Question: I'm trying to make Elasticsearch+Kibana work. For some reason I get a blank Kibana dashboard:

My config.js is a default file with only one line changed:
'''
elasticsearch: "http://127.0.0.1:9200",
'''
Elasticsearch is working correctly, 'http://127.0.0.1:9200' returns this json:
'''
{
"status" : 200,
"name" : "Ikthalon",
"version" : {
"number" : "1.1.1",
"build_hash" : "f1585f096d3f3985e73456debdc1a0745f512bbc",
"build_timestamp" : "2014-04-16T14:27:12Z",
"build_snapshot" : false,
"lucene_version" : "4.7"
},
"tagline" : "You Know, for Search"
}
'''
But why is my Kibana dashboard blank? Maybe this is because I run it with URL 'file:///home/sergey/Desktop/kibana-3.1.1/index.html#/dashboard/file/default.json'? If so, how do I make it work?
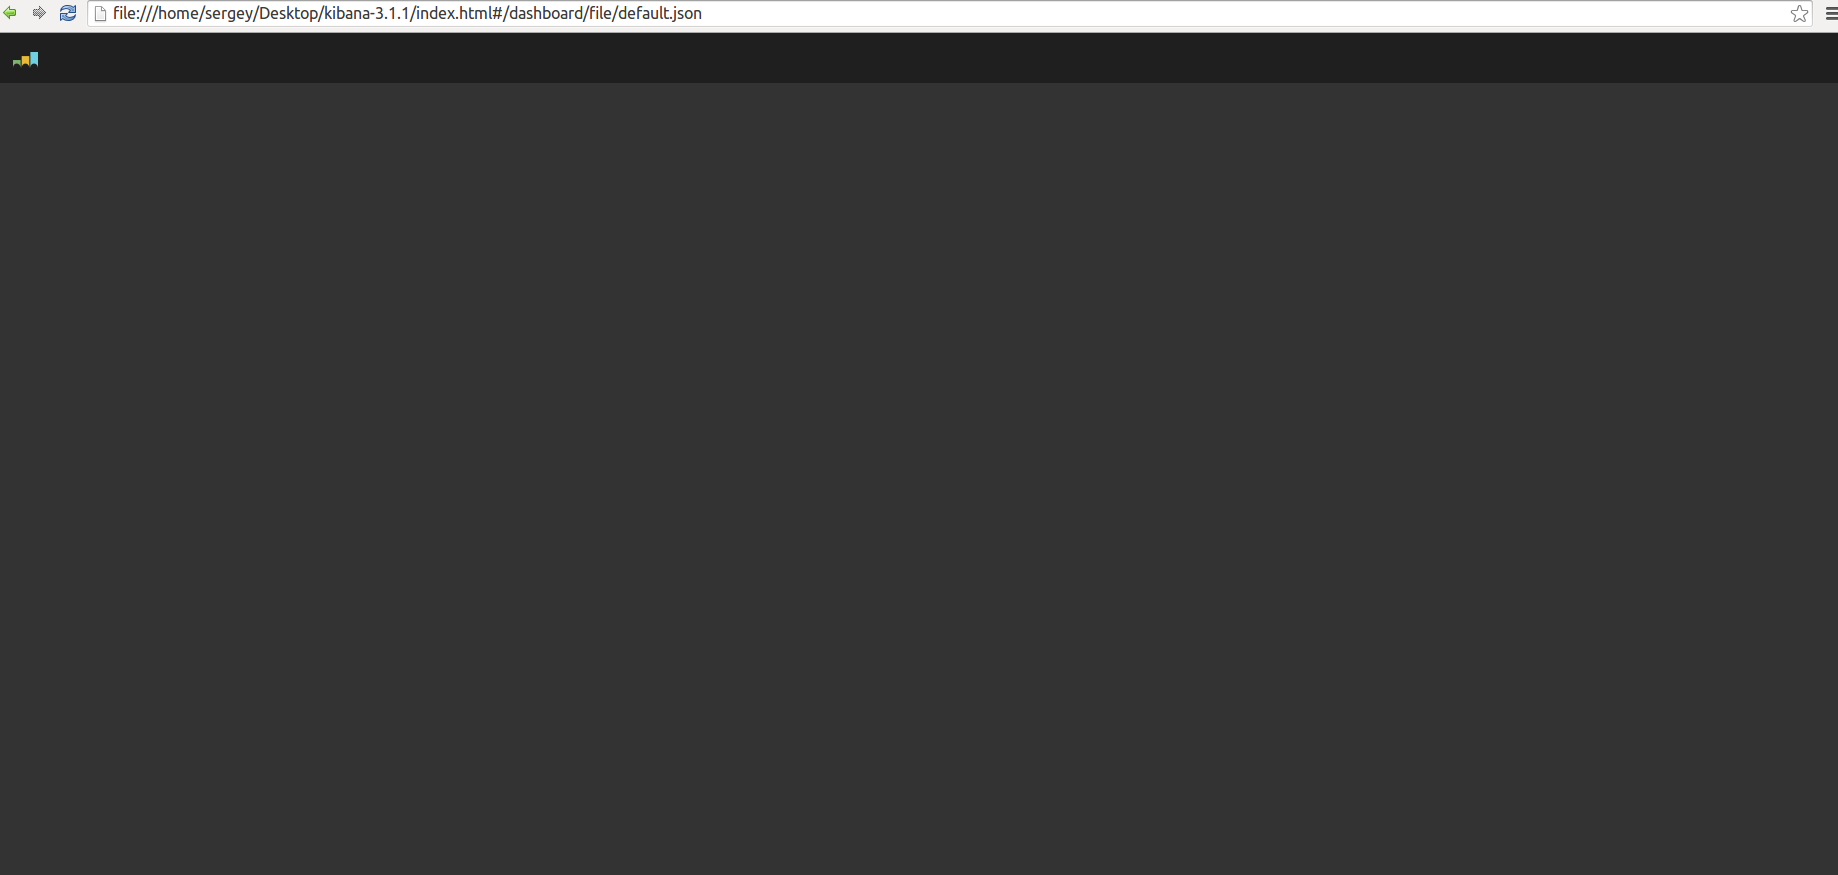
Answer: You need to run kibana over a server. If you have python installed you can use
'''
cd /path/to/kibana
python -m SimpleHTTPServer
'''
Or if you can put kibana source code in following directories if you are using Apache:
LAMP: /var/www
WAMP: C:/wamp/www